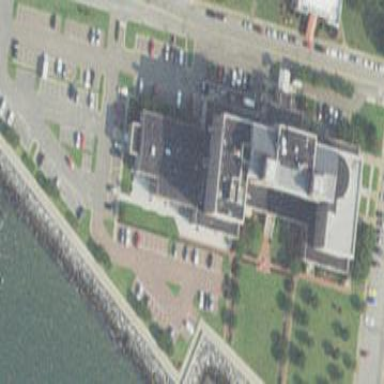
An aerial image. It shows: Building.